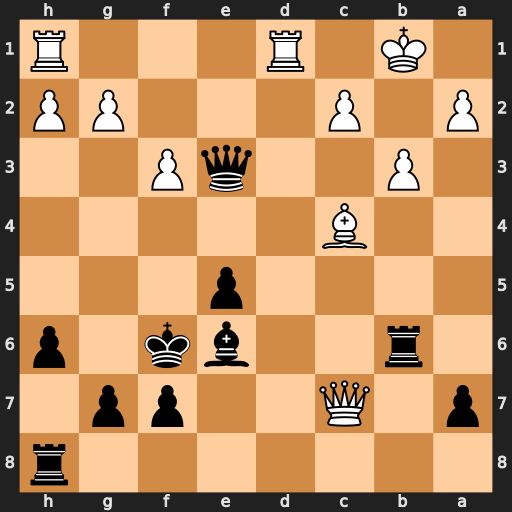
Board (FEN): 7r/p1Q2pp1/1r2bk1p/4p3/2B5/1P2qP2/P1P3PP/1K1R3R
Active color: b
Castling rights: -
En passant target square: -
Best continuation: Rc8 Qxc8 Bxc8